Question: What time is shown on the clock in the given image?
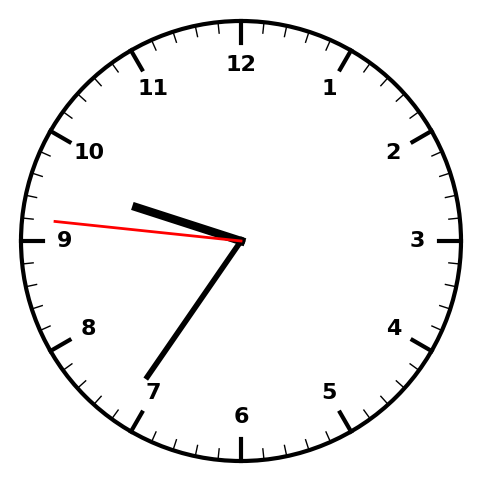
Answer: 09:35:46